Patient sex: M
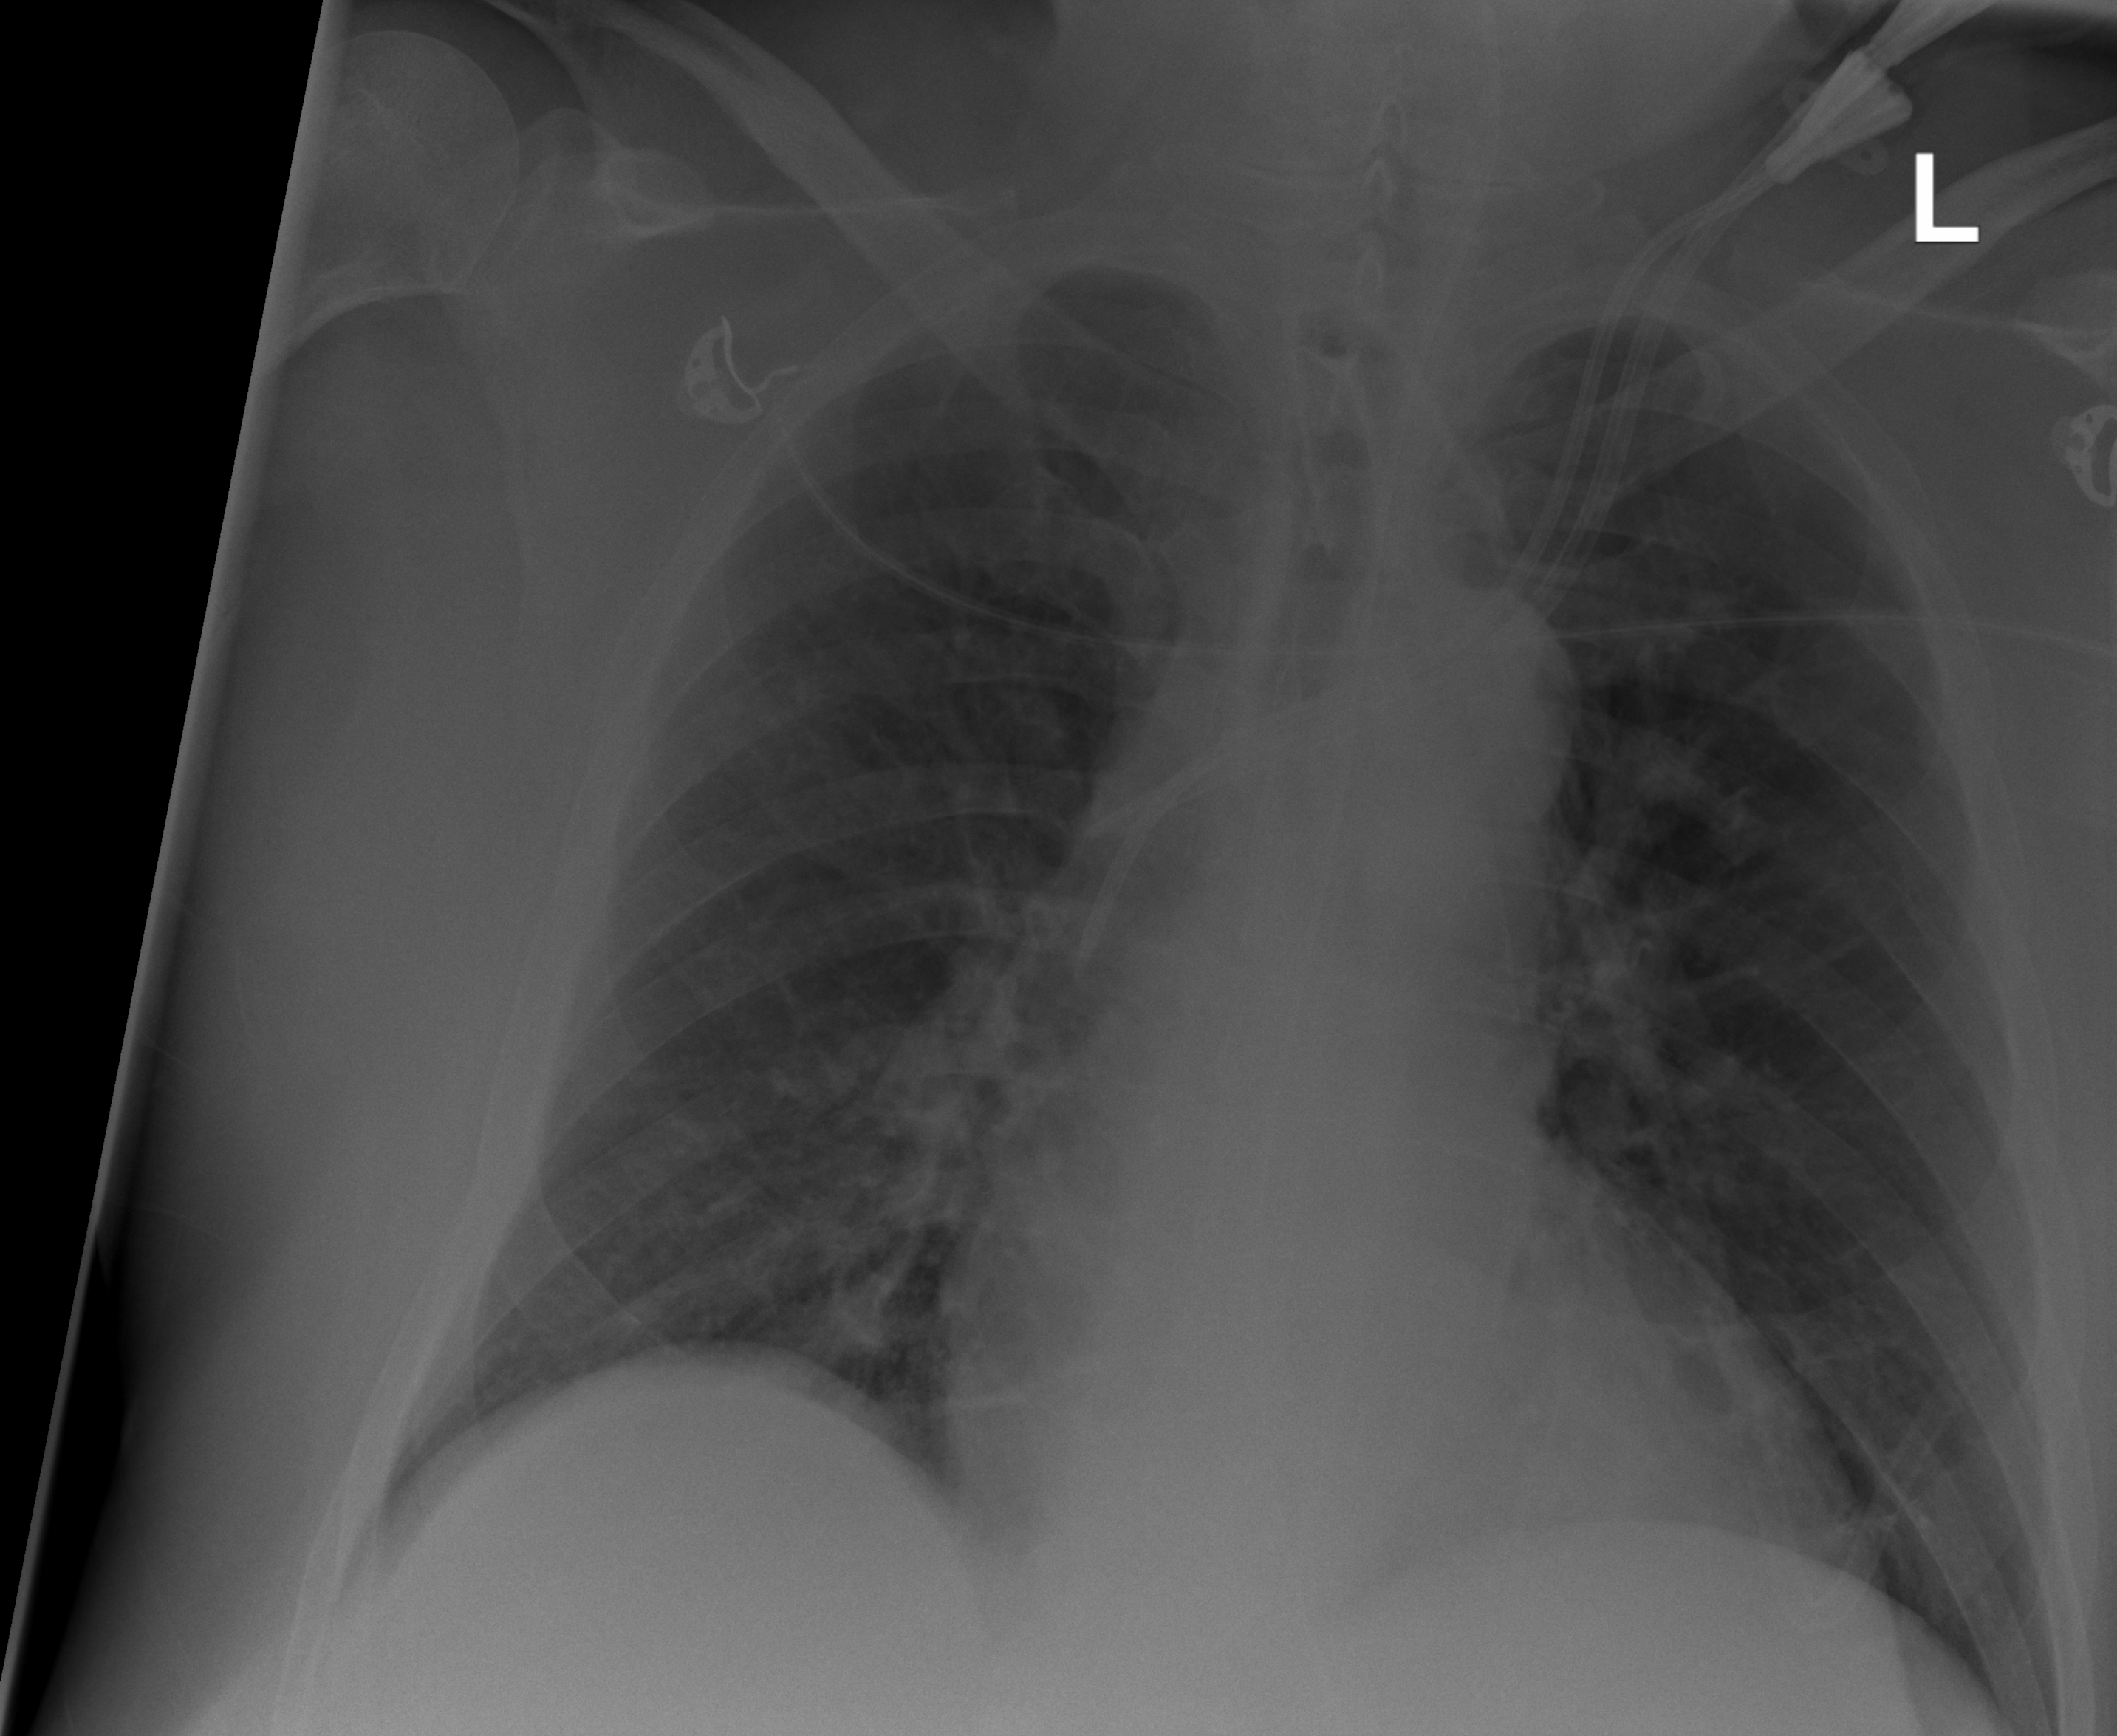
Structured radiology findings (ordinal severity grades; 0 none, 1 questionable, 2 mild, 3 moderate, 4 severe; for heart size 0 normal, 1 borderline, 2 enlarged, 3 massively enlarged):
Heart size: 2
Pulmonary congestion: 2
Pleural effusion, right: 0
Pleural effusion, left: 0
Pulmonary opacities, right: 1
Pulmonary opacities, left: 0
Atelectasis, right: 0
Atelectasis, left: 0